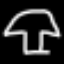
Label: mushroom